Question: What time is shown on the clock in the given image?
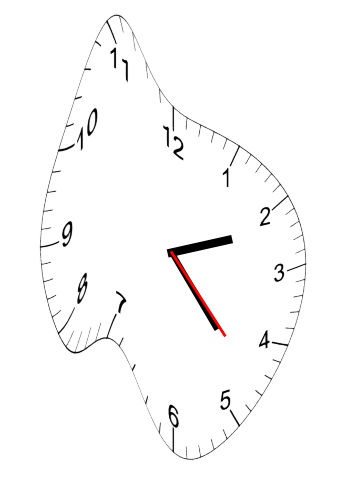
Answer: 02:23:23